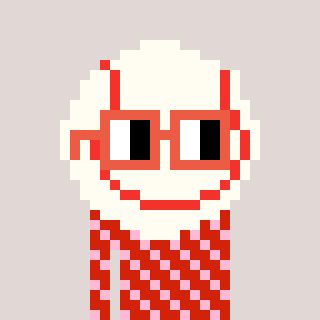
a pixel art character with square orange glasses, a baseball ball-shaped head and a red-colored body on a warm background